Field crop: maize
Growth stage: 2
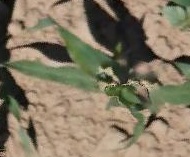
Species: maize